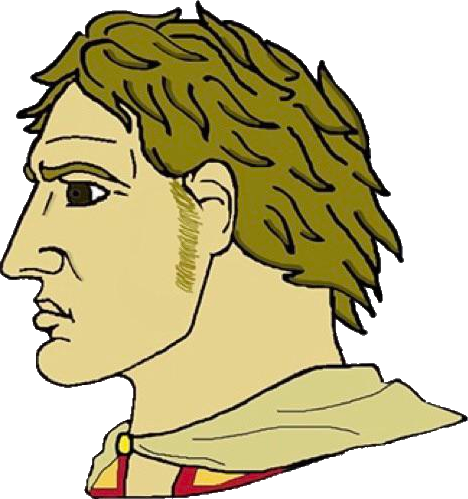
Label: 4_Yes_Chad